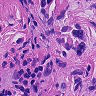
Metastatic tissue present: yes